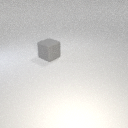
large gray rubber cube